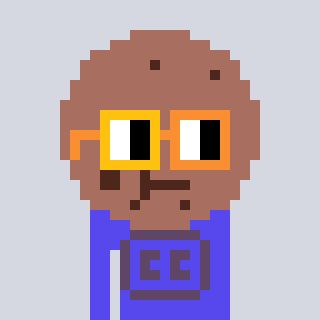
a pixel art character with square yellow and orange glasses, a cookie-shaped head and a computerblue-colored body on a cool background